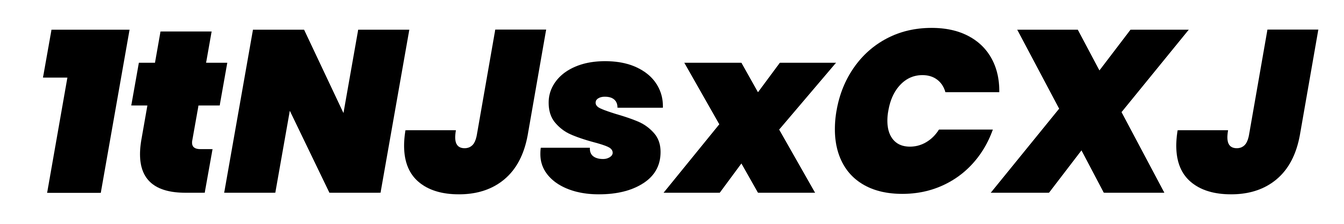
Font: Poppins-BlackItalic